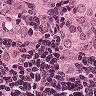
Metastatic tissue present: yes